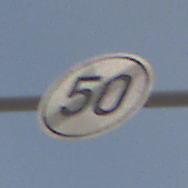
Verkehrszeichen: EndeGeschwindigkeit50
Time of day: MorningAfternoon
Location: Outdoor (Nature)
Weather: PartlyCloudy
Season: Winter
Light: Natural